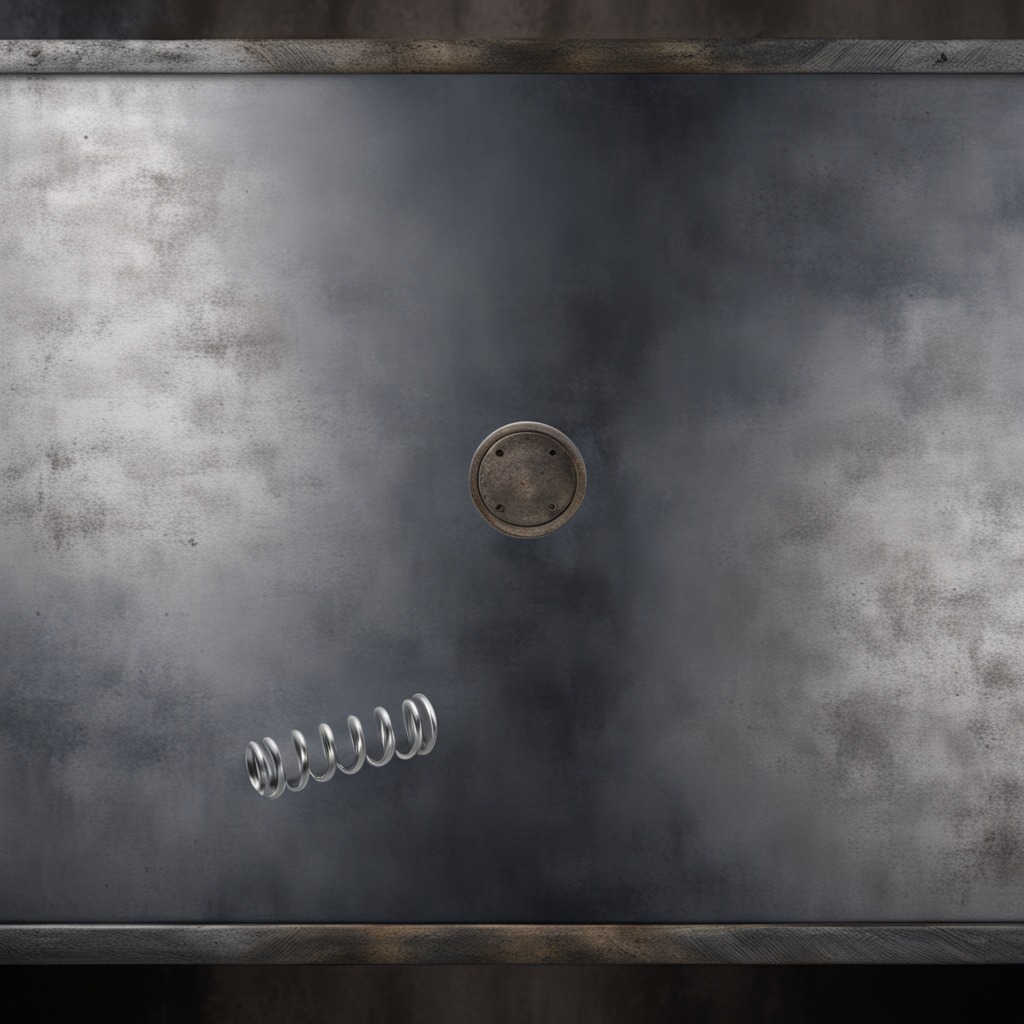
A coiled metal spring lies on a cold steel table in a mining workshop gritty textures.